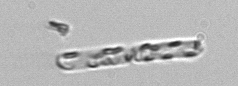
Label: Dactyliosolen_fragilissimus